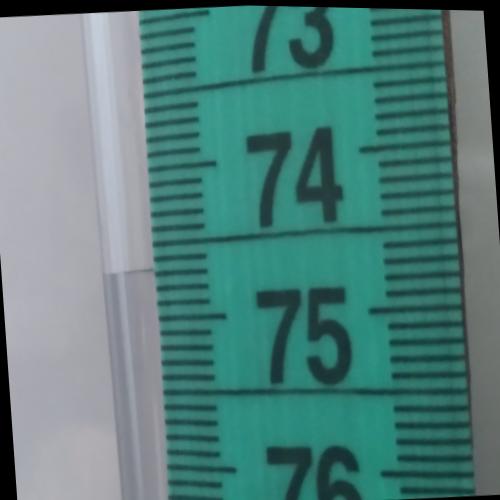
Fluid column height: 74.7 cm